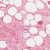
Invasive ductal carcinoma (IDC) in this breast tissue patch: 0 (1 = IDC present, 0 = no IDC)